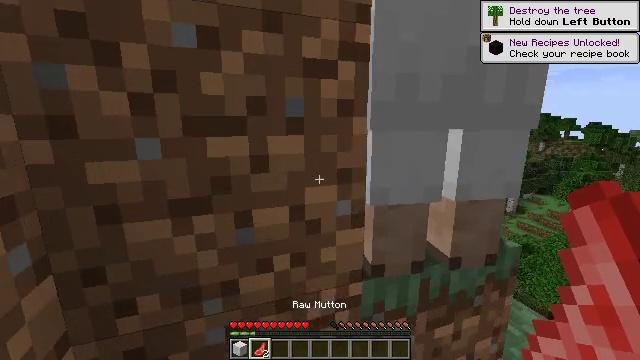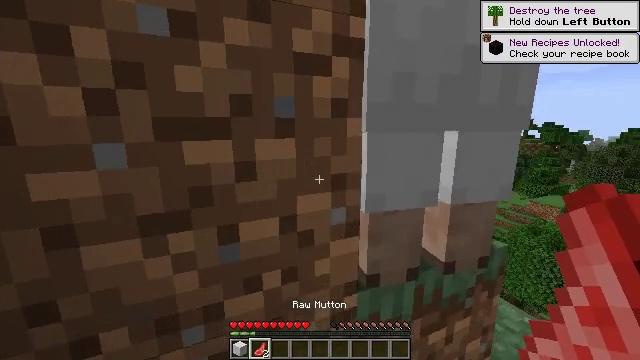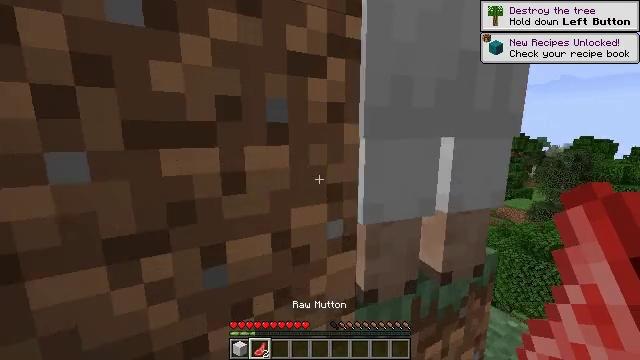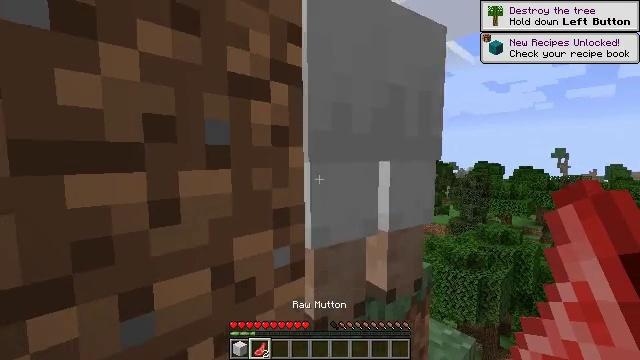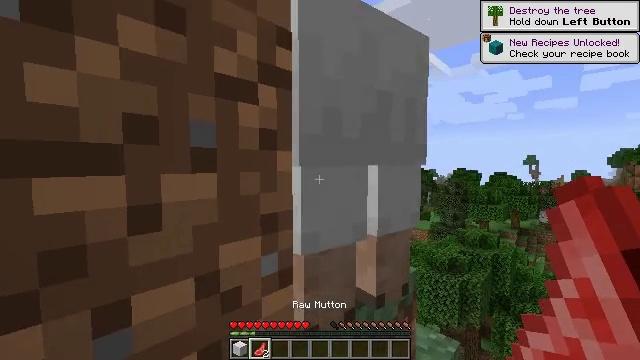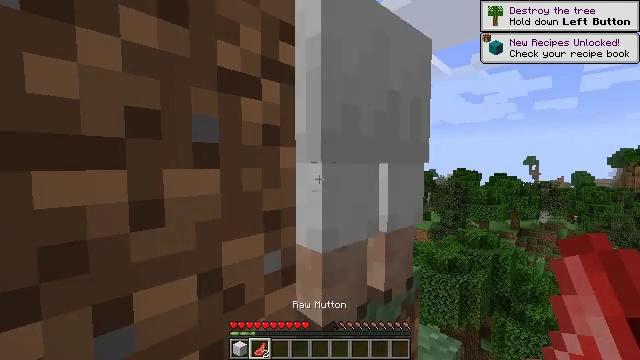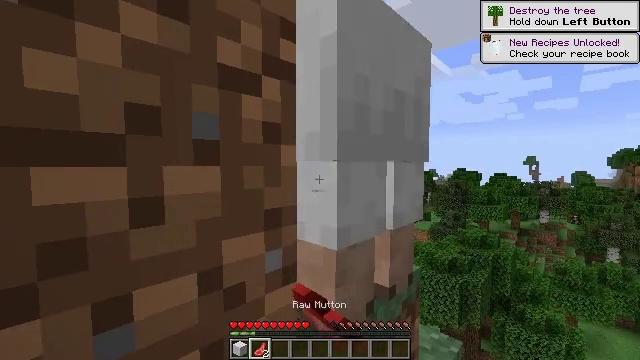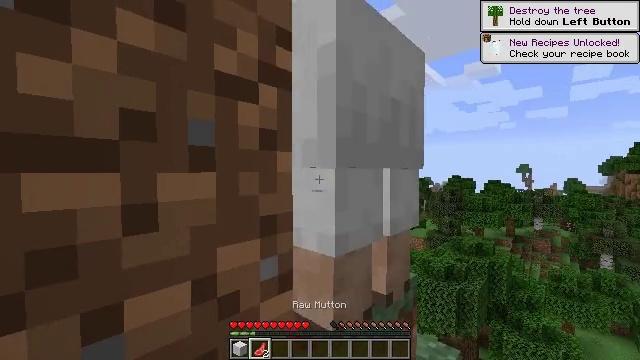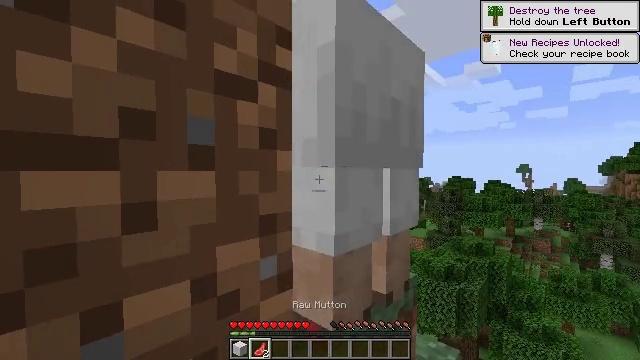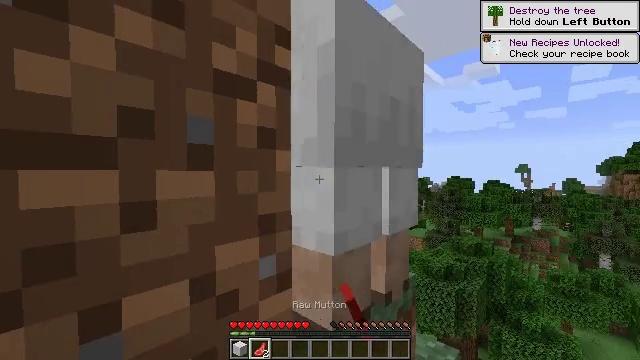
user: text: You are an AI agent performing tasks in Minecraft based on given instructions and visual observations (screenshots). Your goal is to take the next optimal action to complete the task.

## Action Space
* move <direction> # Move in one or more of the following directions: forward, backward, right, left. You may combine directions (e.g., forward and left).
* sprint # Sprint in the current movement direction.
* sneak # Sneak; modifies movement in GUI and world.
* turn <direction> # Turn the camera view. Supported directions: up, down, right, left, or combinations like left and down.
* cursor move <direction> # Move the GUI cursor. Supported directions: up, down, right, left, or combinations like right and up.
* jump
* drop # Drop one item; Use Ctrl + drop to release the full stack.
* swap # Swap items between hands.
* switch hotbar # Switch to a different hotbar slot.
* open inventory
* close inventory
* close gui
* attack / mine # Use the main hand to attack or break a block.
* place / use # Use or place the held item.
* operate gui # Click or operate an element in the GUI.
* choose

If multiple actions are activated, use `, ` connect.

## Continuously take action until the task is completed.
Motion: motion action
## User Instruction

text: Hunt a sheep.
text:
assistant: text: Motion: turn right
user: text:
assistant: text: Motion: turn right and up
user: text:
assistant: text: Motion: turn right and up
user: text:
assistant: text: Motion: turn right and up
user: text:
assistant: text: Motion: attack / mine
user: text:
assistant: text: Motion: attack / mine
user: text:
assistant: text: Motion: turn up
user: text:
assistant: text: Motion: no_op
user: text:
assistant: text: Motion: no_op
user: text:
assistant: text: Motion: no_op